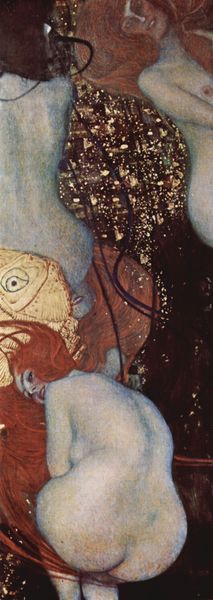
Titel: Goldfische
Künstler: Gustav Klimt
Standort: Schweiz
Institution: Privatsammlung
Schlagwörter: akt, gemälde, haut, nackt, weiß, frauen, gelb, mädchen, ausschnitt, bewegung, braun, brust, bunt, busen, damen, femmes, frau, haar, mund, nase, orange, rücken, schmuck, schwarz, zeichnung, blick, dame, rot, malerei, ornament, symbolismus, gesichter, arm, augen, blass, gesicht, inkarnat, kleidung, auge, gold, haare, drei, rund, lächeln, hintern, rückenansicht, wellen, hocke, abstrakt, formen, woge, jugendstil, detail, jaune, marron, symbolisme, ornamente, erotisch, klimt, lächelnd, freude, fliessend, lachen, rothaarig, glitzer, linie, schwimmen, nakt, arsch, hinten, popo, rückenfigur, blanc, knien, beethoven, fries, rückansicht, fisch, rote haare, verschlungen, kniend, dos, blanche, rouge, wien, god, femme, blancheur, gustav, cheveux, peinture, rousse, sein, allégorie, chagall, hexen, vienne, arabeske, chevelure, sourire, intérieur, nude, mouvement, hockend, gekrümmt, brune, nue, reve, ange, deux, visage, formes, vertical, goldregen, dore, tiffany, japonisme, enfer, clair, dorure, boule, beau, cheveu, rond, symboliste, schiele, gustav klimt, nudité, fesse, fesses, sensualité, regard, érotisme, sexe, érotique, seins, nues, baiser, folie, oniisme, onirique, beethovenfries, or, po, nu, wallende haare, oeil, wiener moderne, visages, arrondi, sex, cul, rothaaring, veführung, doux, gliter, frau gold, nacktakt, sécession, fond d'or, teton, klint, boob, boobs, fros, sensuel, argenté, cambrure, rondeurs, féminin, rouse, derriere, derrieres, grace, gracieux, xklimt